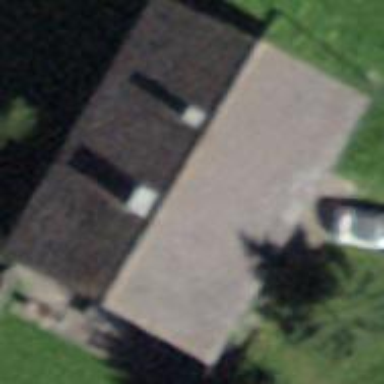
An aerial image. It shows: Building with tile roof.